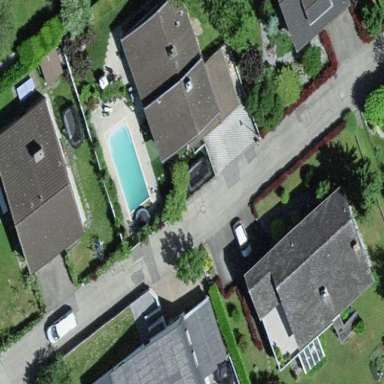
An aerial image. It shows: Simple house.